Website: ulta-beauty
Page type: customer-info-address
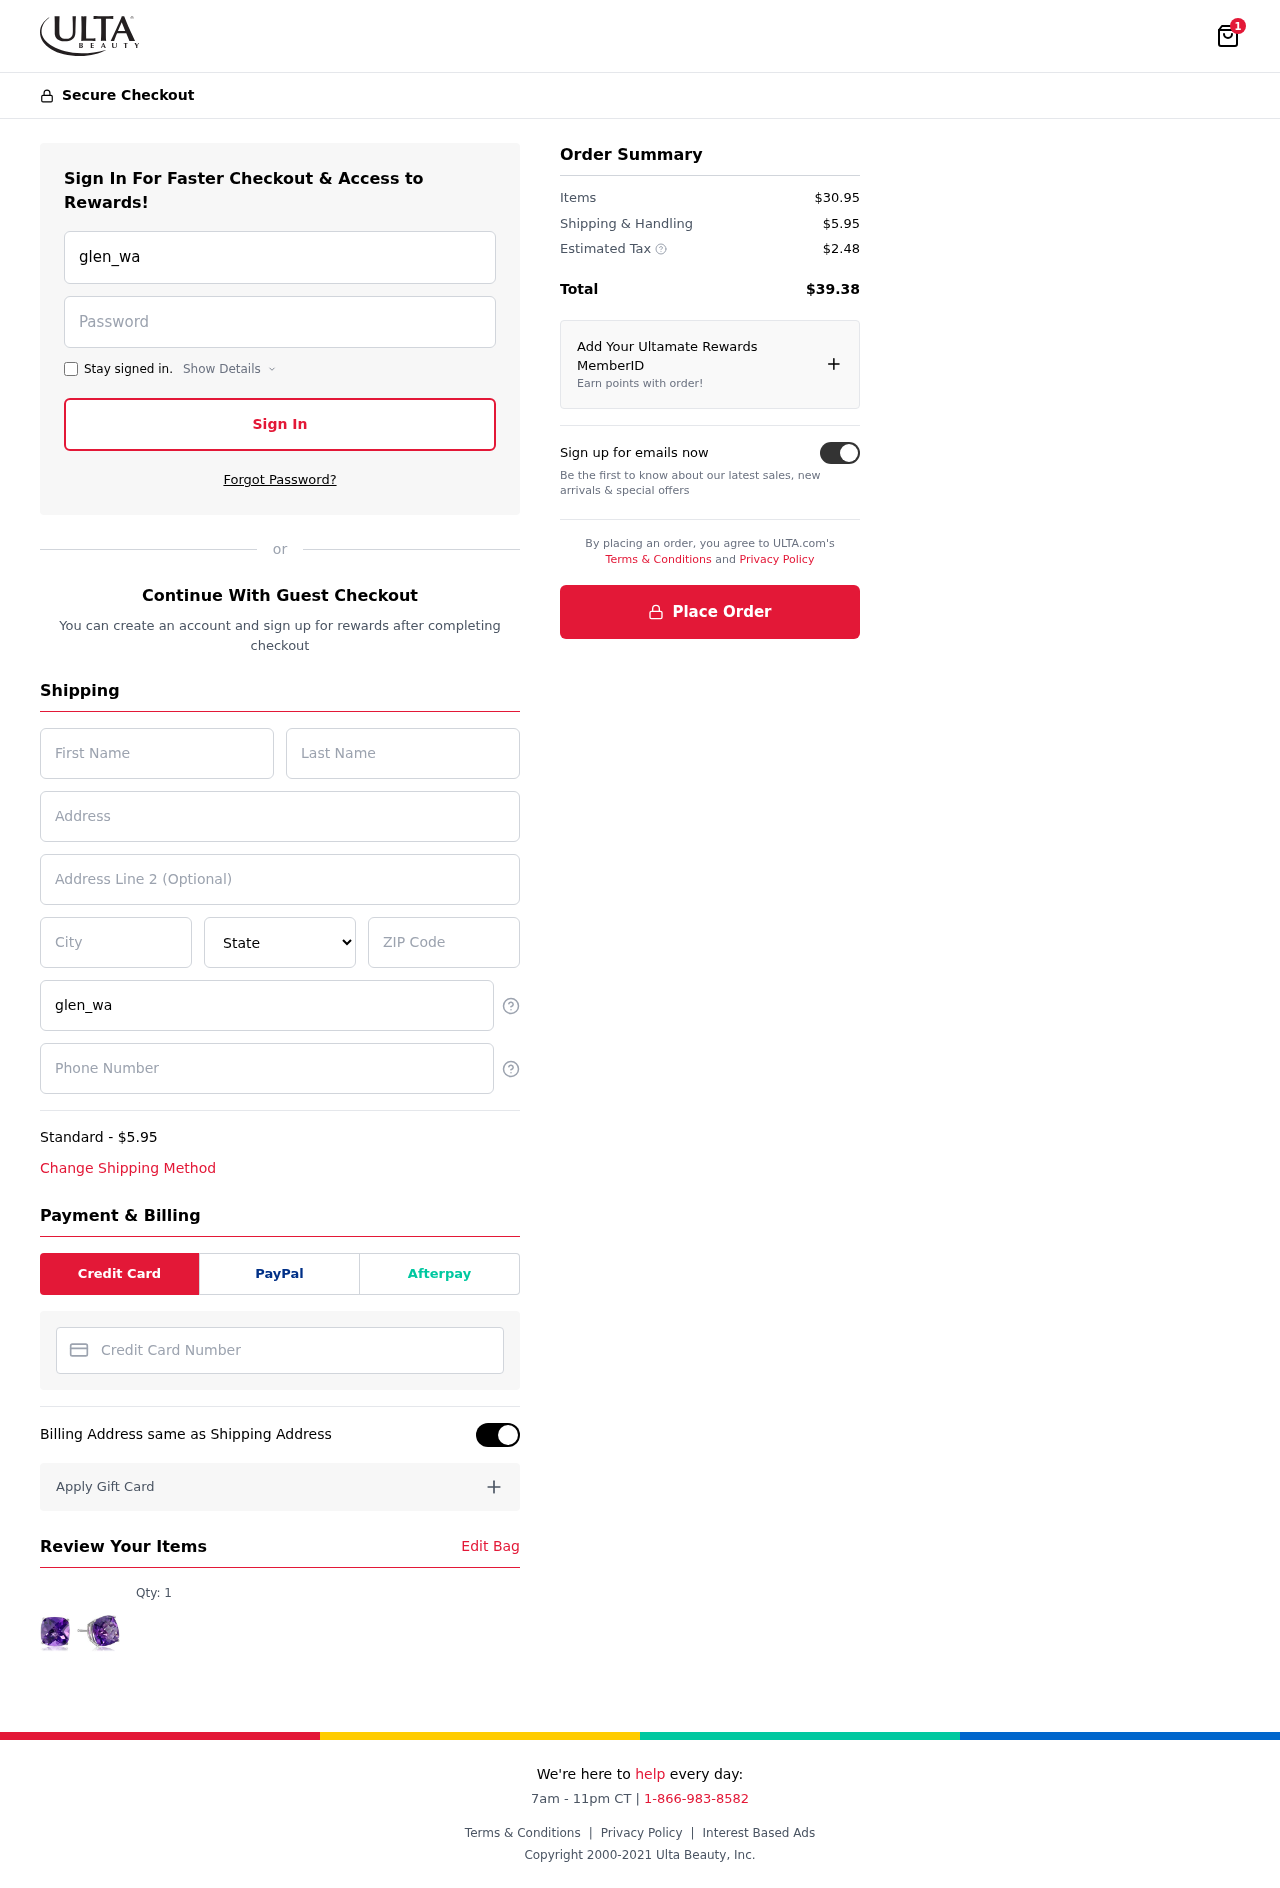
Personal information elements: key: PII_CARD_NUMBER
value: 4578 7452 5978 0314
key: PII_CITY
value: Kevinberg
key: PII_EMAIL
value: glen_wagner@gmail.com
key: PII_FIRSTNAME
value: Glen
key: PII_LASTNAME
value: Wagner
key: PII_PHONE
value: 7793953192
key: PII_POSTCODE
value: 66241
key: PII_STATE
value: Idaho
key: PII_STREET
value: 6591 Bradley Gardens Apt. 732
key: PII_STREET2
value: Apt. 015
Product elements: key: PRODUCT1_QUANTITY
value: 1
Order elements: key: ORDER_NUM_ITEMS
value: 1
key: ORDER_SHIPPING_COST
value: $5.95
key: ORDER_ITEMS_TOTAL
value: $30.95
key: ORDER_SHIPPING_COST2
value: $5.95
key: ORDER_TAX
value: $2.48
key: ORDER_TOTAL
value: $39.38